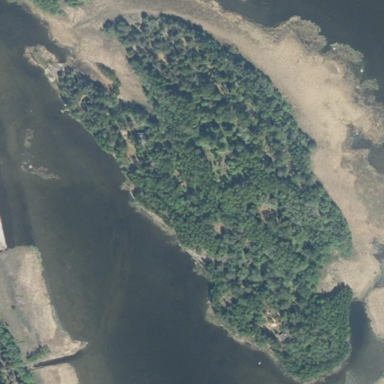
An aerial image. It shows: Islet.